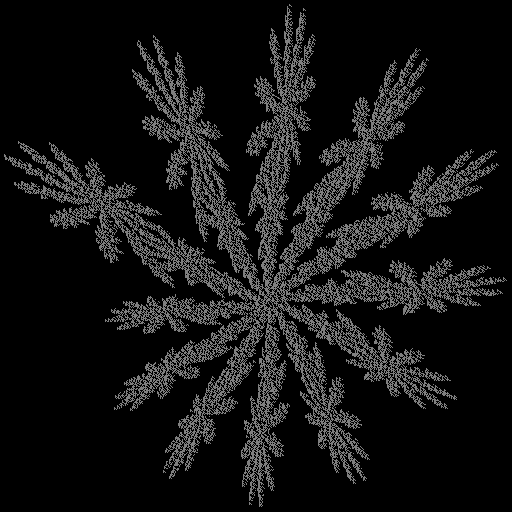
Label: swirl